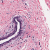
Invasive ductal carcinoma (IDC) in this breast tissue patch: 0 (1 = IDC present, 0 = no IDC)